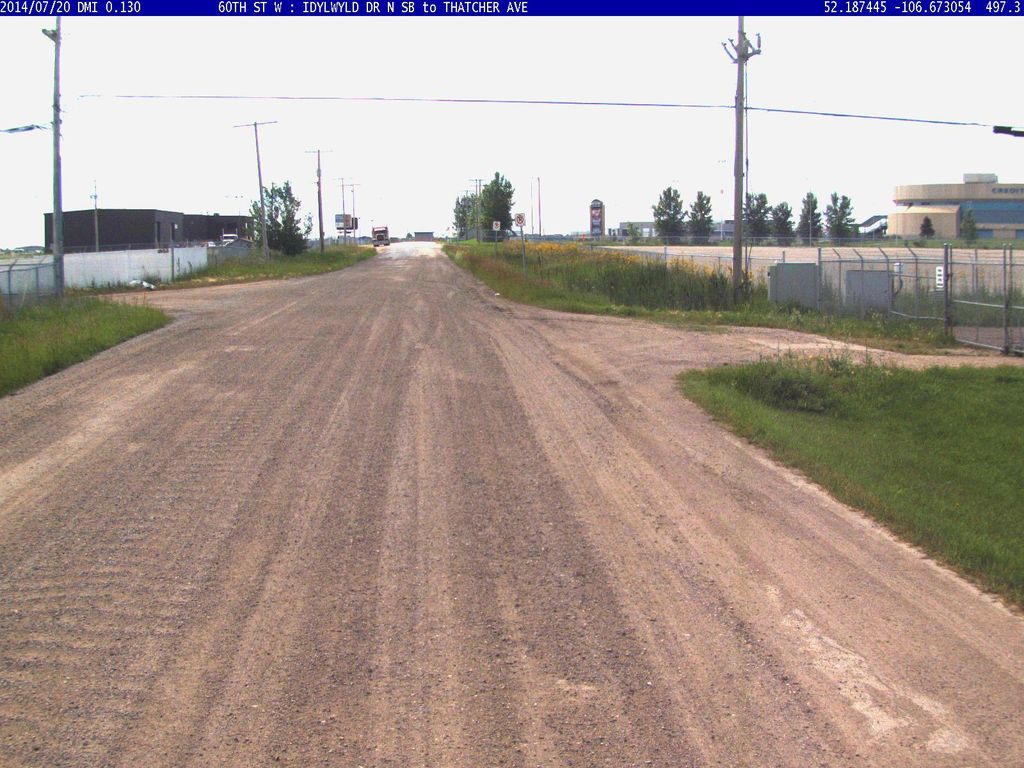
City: saskatoon